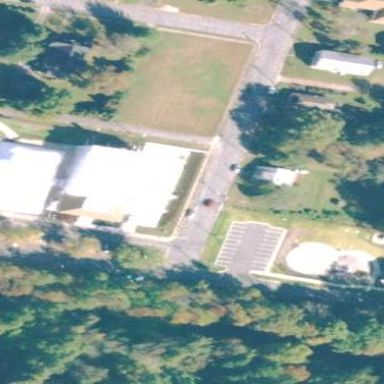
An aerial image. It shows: Service building.